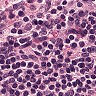
Metastatic tissue present: no